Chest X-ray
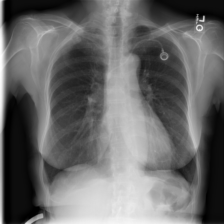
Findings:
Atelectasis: negative
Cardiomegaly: negative
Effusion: negative
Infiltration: negative
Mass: negative
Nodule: negative
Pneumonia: negative
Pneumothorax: negative
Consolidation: negative
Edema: negative
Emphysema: negative
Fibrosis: negative
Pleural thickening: negative
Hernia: negative